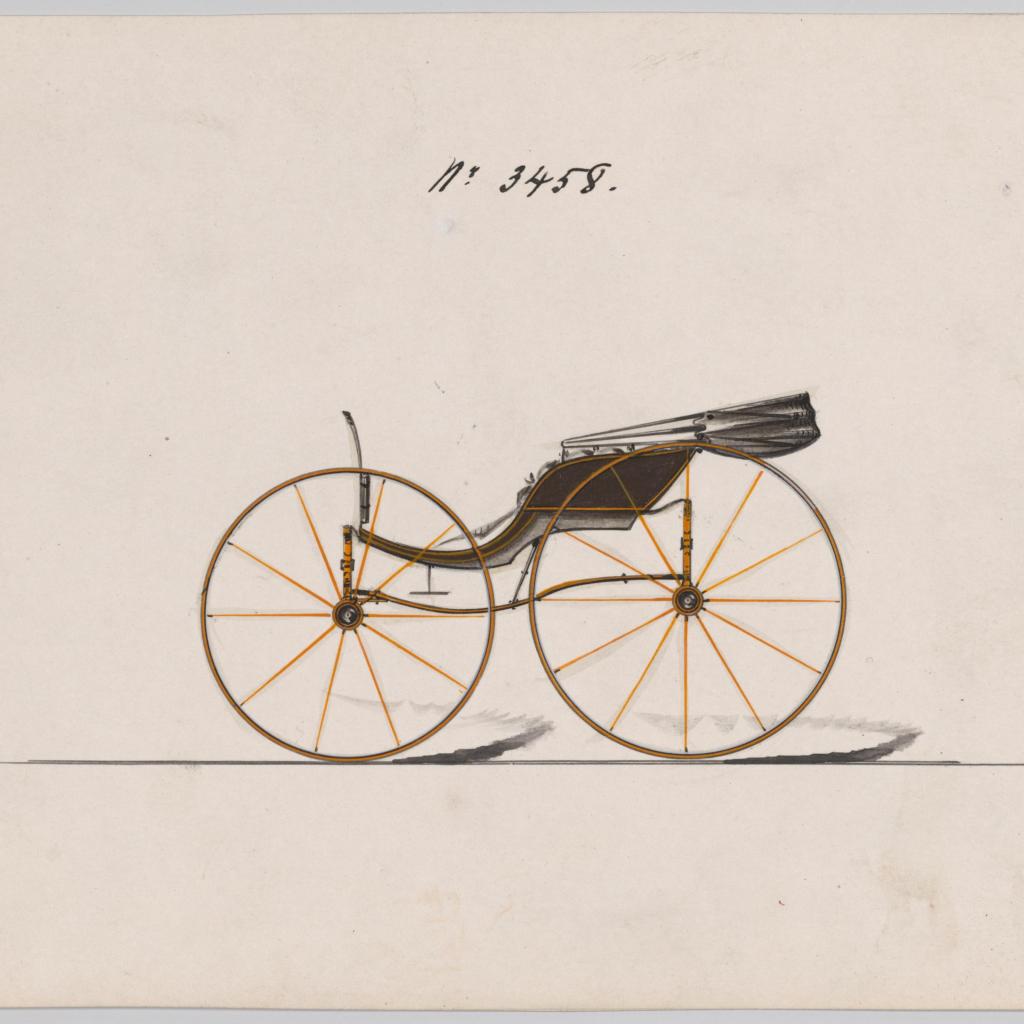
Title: Design for Pony Phaeton, no. 3458
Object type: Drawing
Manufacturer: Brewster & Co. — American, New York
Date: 1878
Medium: Pen and black ink, watercolor and gouache with gum arabic
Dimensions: Sheet: 6 15/16 x 9 in. (17.6 x 22.9 cm)
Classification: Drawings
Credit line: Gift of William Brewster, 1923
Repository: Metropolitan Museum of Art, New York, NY